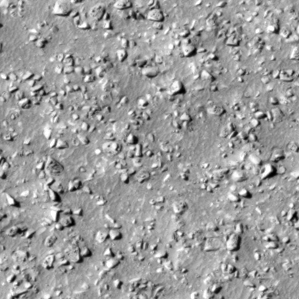
Label: non_frost